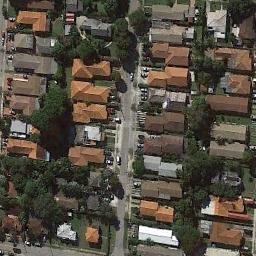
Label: dense_residential